Interaction volume radius: 5 \u00c5
Interaction volume height: 10 \u00c5
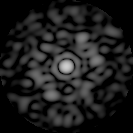
Disorder parameter: 0.7515